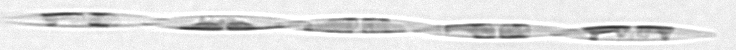
Label: Pseudo-nitzschia